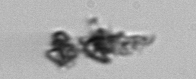
Label: detritus